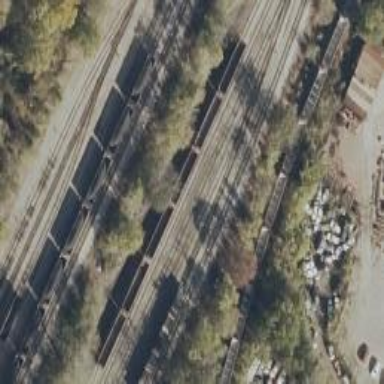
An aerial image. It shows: Railway yard in service.